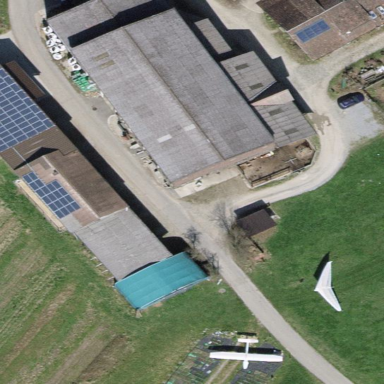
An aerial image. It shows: Farm auxiliary building.